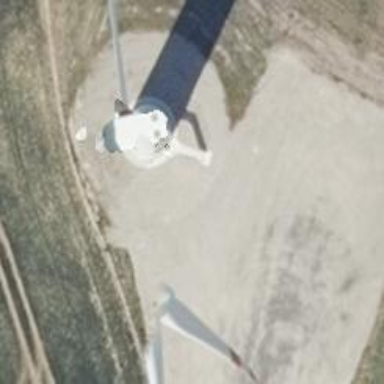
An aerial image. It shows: Wind turbine generator made by Vestas. The generator utilizes wind as its power source and belongs to the horizontal axis type.